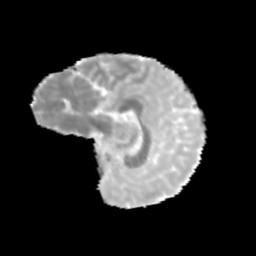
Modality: MD
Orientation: sagittal
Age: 10
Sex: female
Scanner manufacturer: siemens
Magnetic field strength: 3 T
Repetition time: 3.8 s
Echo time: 0.07 s